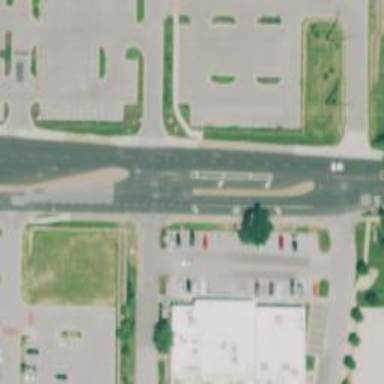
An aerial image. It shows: Tertiary link road with asphalt surface.